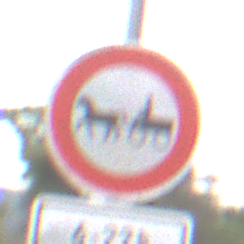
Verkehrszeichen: VerbotGespannfuhrwerke
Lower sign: ZeitangabenMitBeschraenkungAufWochentage4
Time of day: Midday
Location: Outdoor (Nature)
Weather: PartlyCloudy
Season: NotSpecified
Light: Natural